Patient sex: F
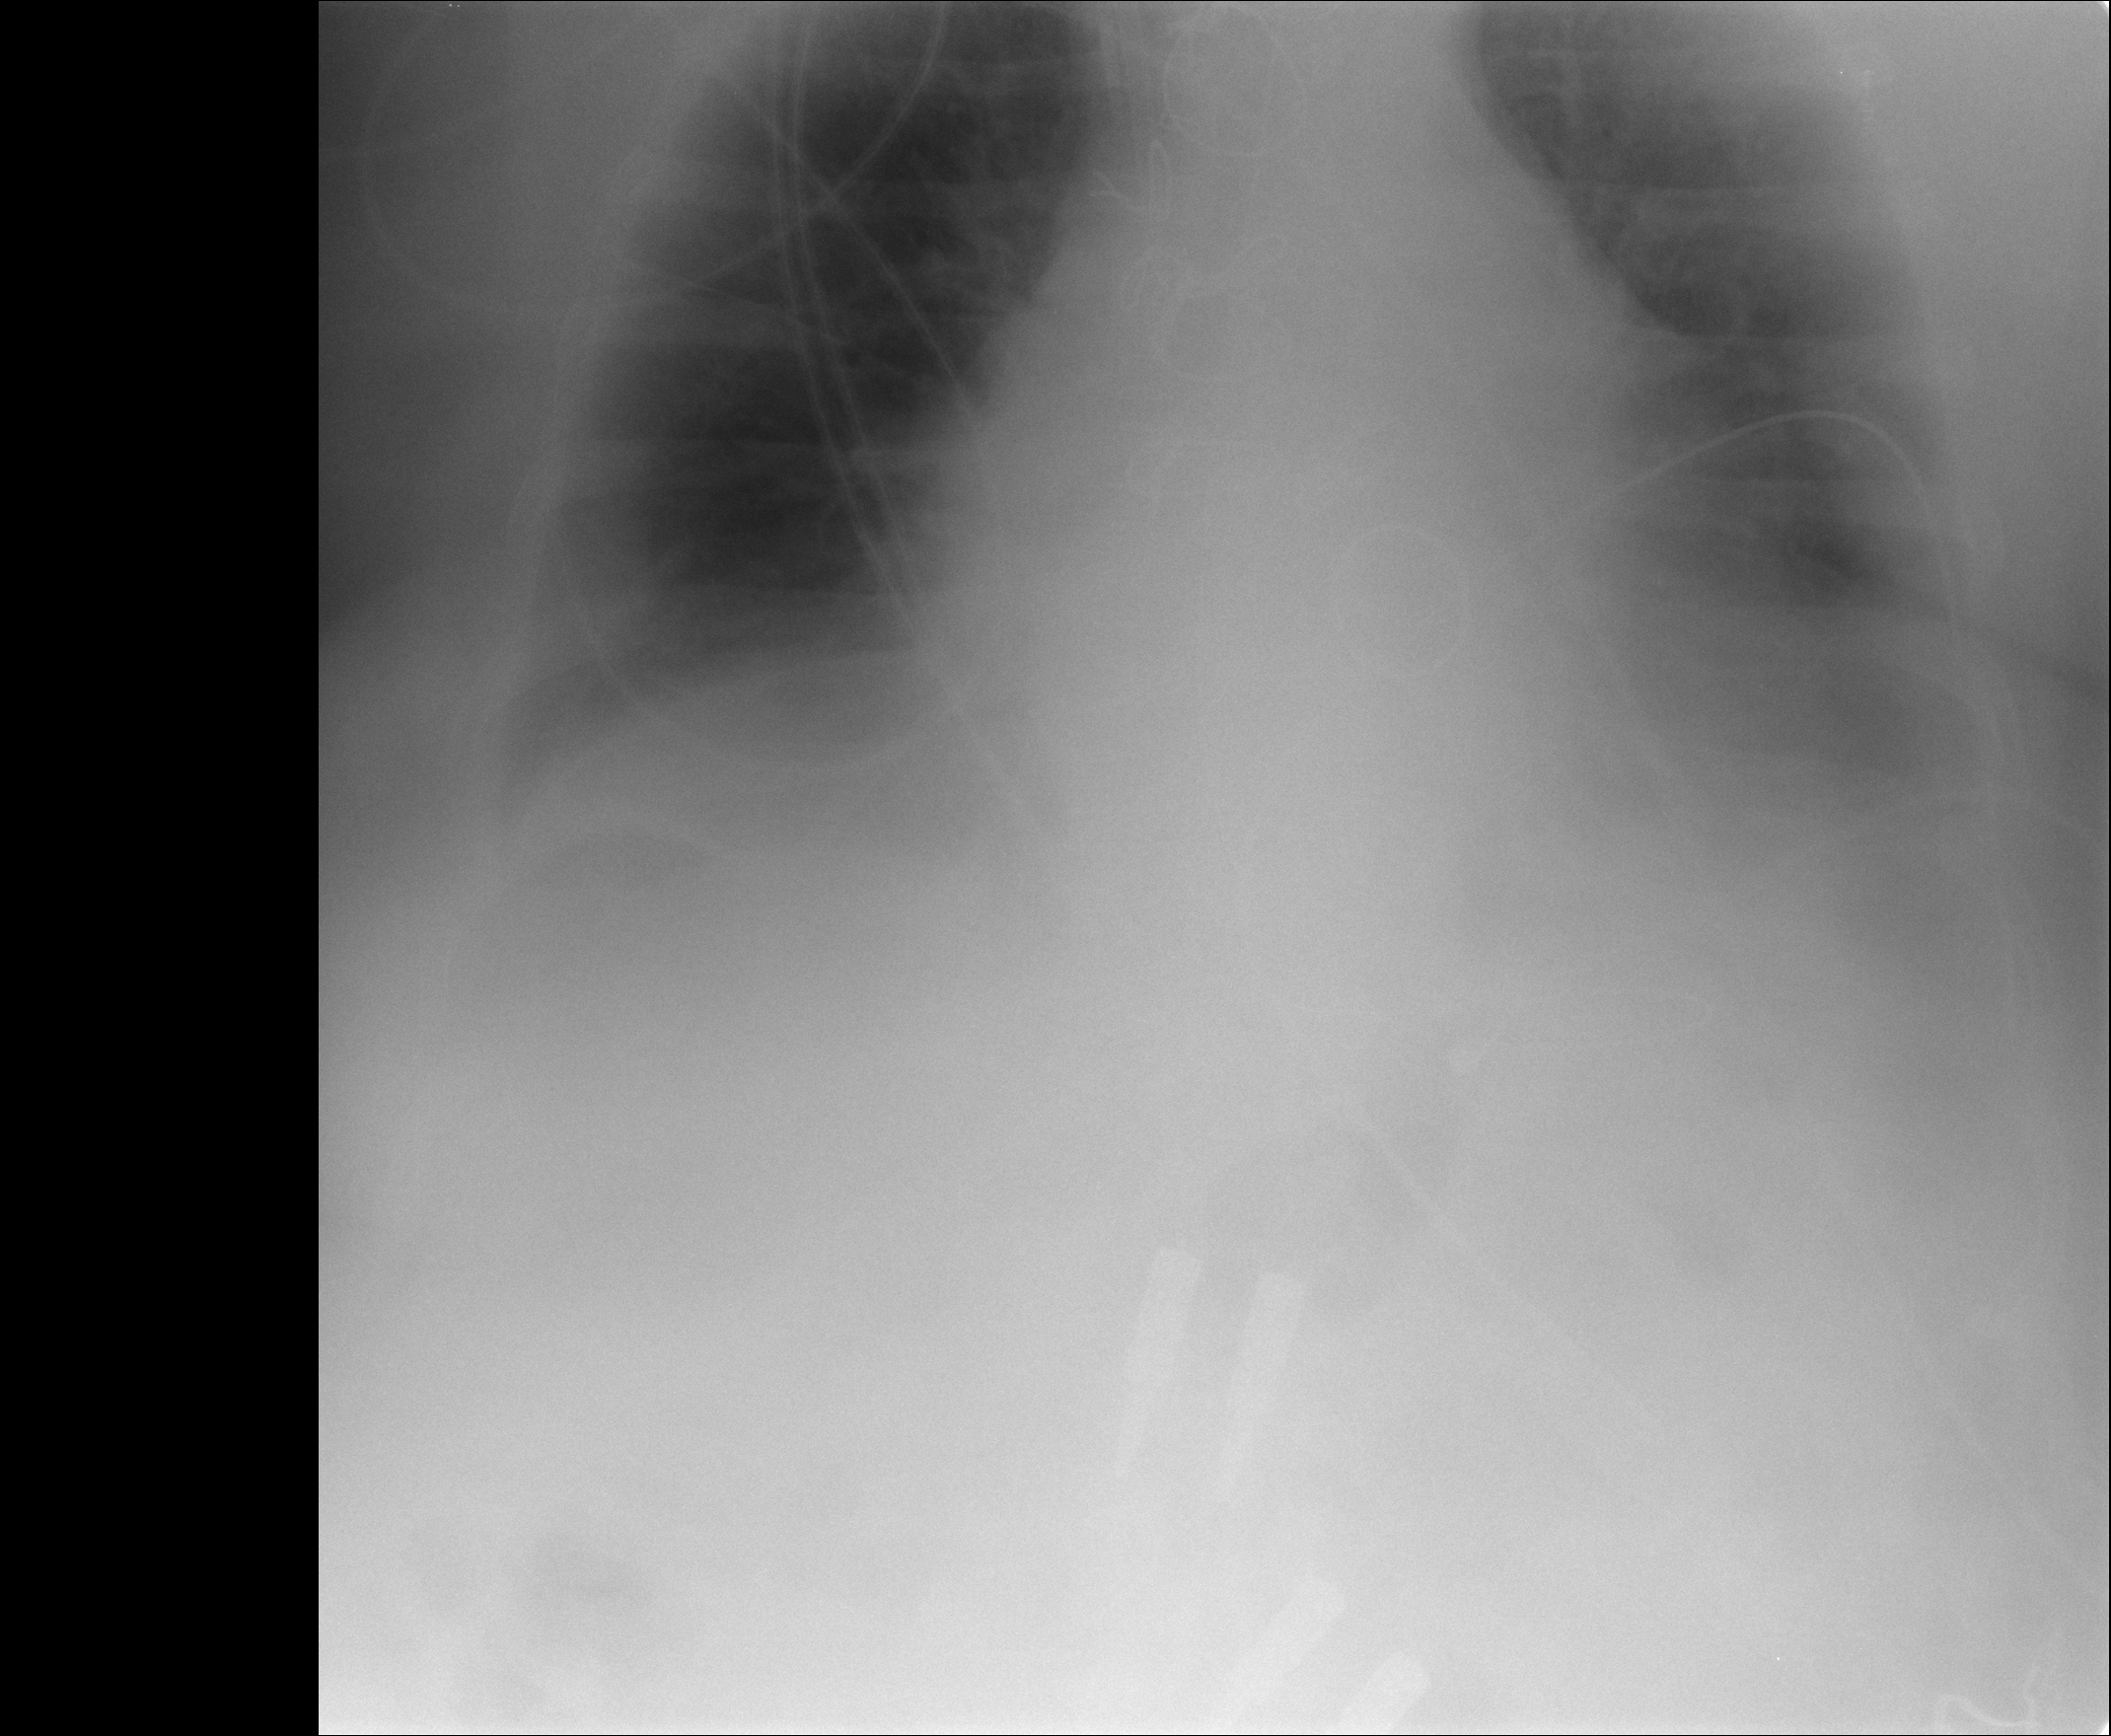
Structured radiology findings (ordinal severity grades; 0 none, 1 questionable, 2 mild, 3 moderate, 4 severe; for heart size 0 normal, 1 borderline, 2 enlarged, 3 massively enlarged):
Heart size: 2
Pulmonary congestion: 2
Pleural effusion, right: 2
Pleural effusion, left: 2
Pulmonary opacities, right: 0
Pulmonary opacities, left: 0
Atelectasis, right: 2
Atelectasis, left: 2